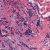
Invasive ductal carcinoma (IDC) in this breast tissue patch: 1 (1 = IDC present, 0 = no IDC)